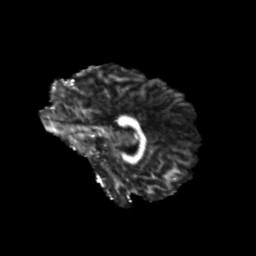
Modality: FA
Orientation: sagittal
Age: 19
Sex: male
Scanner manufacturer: siemens
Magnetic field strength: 3 T
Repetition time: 3.5 s
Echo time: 0.113 s